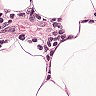
Metastatic tissue present: no